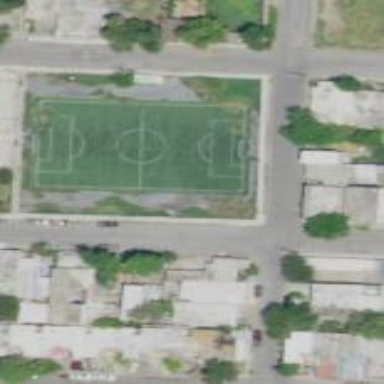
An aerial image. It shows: Football pitch with ground surface.